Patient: sex M, age 53
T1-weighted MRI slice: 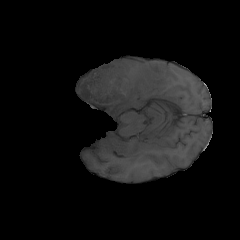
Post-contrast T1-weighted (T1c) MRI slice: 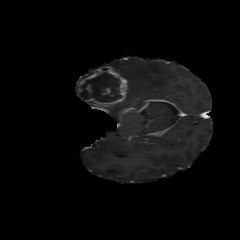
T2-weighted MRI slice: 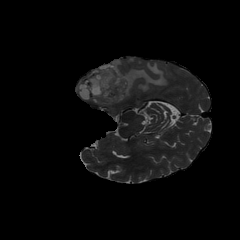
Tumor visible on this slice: yes
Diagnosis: Glioblastoma, IDH-wildtype
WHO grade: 4